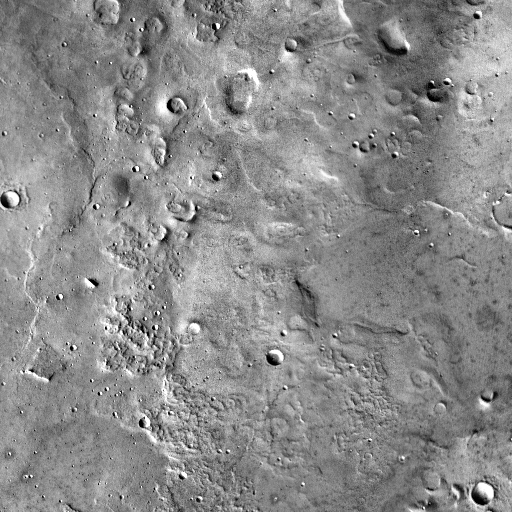
Crater classes present: Background, Other, Layered, Buried, Secondary